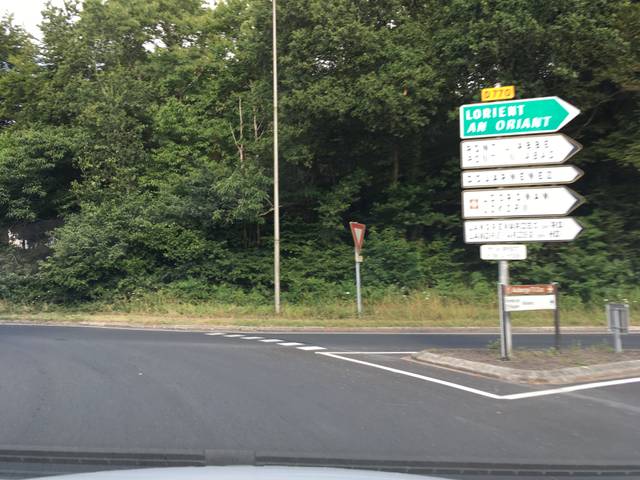
Region: France
Coordinates: 48.019, -4.084